Question: i want to make my app publish on my wall, i can post without any problems, but i dont know how to popup
here is my code
'''
$attachment = array(
'message' => 'Did a Test Post :',
'name' => "This is the title of my post",
'link' => "http://www.lydiadana.com.br",
'description' => htmlentities($linha['post_content']),
'picture'=> IMG_DIR . $file,
'auto_publish' => false,
'user_prompt_message' => 'Share your thoughts about RELL',
);
$facebook->api('me/feed', 'POST', $attachment);
'''
i tried auto_publish, but without sucess, any idea ? i have attachaed a image, showing what i want.

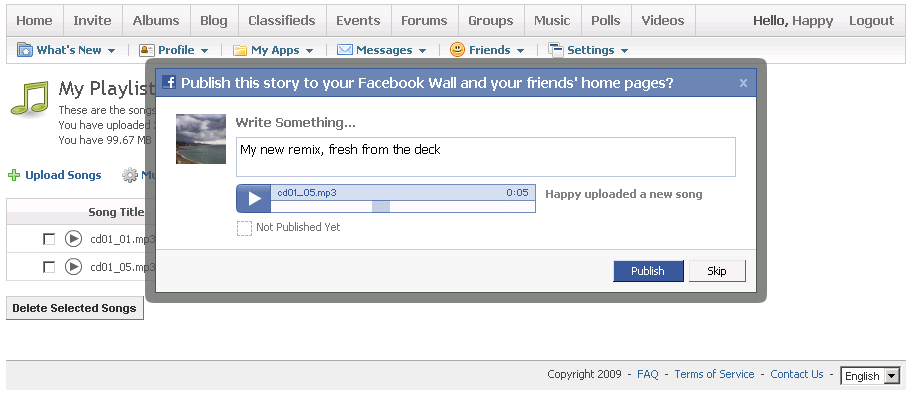
Answer: This is not done with the PHP API, its done via Javascript API!
'''
FB.ui(
{
method: 'stream.publish',
message: 'getting educated about Facebook Connect',
attachment: {
name: 'Connect',
caption: 'The Facebook Connect JavaScript SDK',
description: (
'A small JavaScript library that allows you to harness ' +
'the power of Facebook, bringing the user's identity, ' +
'social graph and distribution power to your site.'
),
href: 'http://github.com/facebook/connect-js'
},
action_links: [
{ text: 'Code', href: 'http://github.com/facebook/connect-js' }
],
user_message_prompt: 'Share your thoughts about Connect'
},
function(response) {
if (response && response.post_id) {
alert('Post was published.');
} else {
alert('Post was not published.');
}
}
);
'''
<URL>